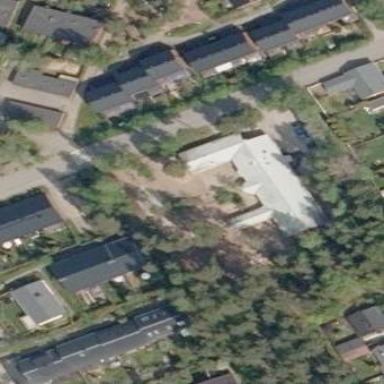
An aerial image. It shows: Gabled building with white roof.